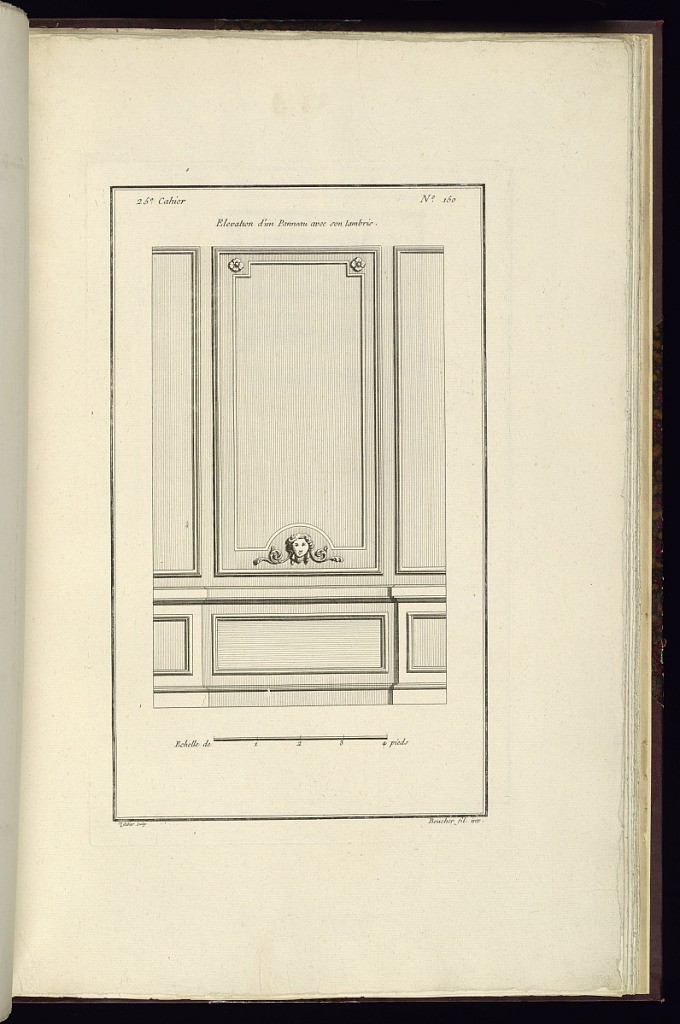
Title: Elevation d'un Panneau avec son lambris.
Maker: Juste-François Boucher, French, 1736 – 1782
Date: ca. 1775
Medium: Engraving on off white laid paper
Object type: Print
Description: Design for paneling with wainscoting, decorated with ornament motifs including rosettes and a mascaron with scrolling acanthus leaves. The plate is signed.